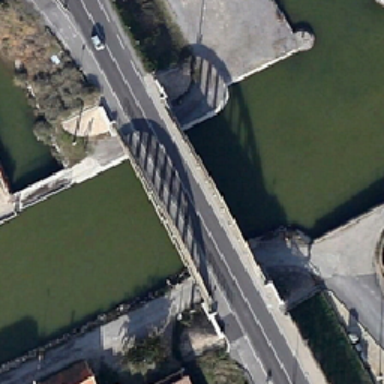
The bridge has a vaulted steel beam in both sides of its deck .